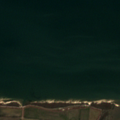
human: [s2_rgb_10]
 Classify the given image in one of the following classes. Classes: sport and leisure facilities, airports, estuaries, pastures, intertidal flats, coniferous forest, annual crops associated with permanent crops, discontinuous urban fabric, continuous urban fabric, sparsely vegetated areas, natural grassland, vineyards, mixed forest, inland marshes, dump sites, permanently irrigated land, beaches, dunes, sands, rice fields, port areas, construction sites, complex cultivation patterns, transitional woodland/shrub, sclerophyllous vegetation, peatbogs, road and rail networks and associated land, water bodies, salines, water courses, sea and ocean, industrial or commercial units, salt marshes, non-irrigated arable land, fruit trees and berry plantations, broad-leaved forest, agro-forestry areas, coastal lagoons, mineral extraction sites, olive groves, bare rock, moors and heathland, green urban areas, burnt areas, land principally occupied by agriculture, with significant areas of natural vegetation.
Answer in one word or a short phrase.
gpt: rice fields, salt marshes, estuaries